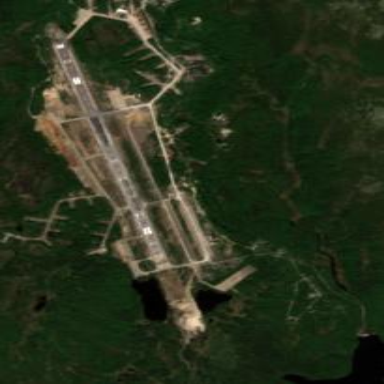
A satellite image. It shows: Military airfield located within aerodrome.